Question: I am manually creating a set of QLabels that are being put into a QGridLayout, and should be distributed evenly. When I create a test form using the QT Designer and add a series of labels, and put them in a QGridLayout, the labels occupy the full size of their cells in the grid. When I do this manually in c++, the labels don't expand and say the minimum size for the text. I am able to get these labels to expand vertically, but not horizontally.
Here is how I'm creating the QGridLayout:
'''
m_layout = new QGridLayout;
m_layout->setHorizontalSpacing( 1 );
m_layout->setVerticalSpacing( 1 );
m_layout->setContentsMargins(0,0,0,0);
m_layout->setMargin(0);
m_layout->setSizeConstraint( QGridLayout::SetDefaultConstraint );
//m_layout->setSizeConstraint( QGridLayout::SetMaximumSize );
'''
When I change the size constraint, it does not affect the size of the labels at all, so then I assumed that the issue may lie on how I'm creating the labels, which happens like this:
'''
QLabel *label = new QLabel;
label->setAlignment( Qt::AlignCenter );
label->setFrameStyle( QFrame::Raised );
label->setMinimumSize( QSize(0,0) );
label->setMaximumSize( QSize(<PHONE>, <PHONE>) );
label->setSizePolicy( QSizePolicy::Preferred, QSizePolicy::Preferred );
'''
Right now, all the QLabels are the same size, but eventually they will have differing sizes, which is why I'm using a packed-bin algorithm. I designed the algorithm around classes like this:
'''
struct ButtonFittingNode
{
ButtonFittingNode( QRect rectangle, QGridLayout *layout )
: used( false )
, node( rectangle )
, down( NULL )
, right( NULL )
, m_layout( layout )
{ }
~ButtonFittingNode()
{
if ( down ) delete down;
if ( right ) delete right;
}
ButtonFittingNode *findNode( QLabel *btn )
{
int w = 1;
int h = 1;
if ( this->used )
{
ButtonFittingNode *bfn = NULL;
if ( this->right ) bfn = this->right->findNode( btn );
if ( this->down && !bfn ) bfn = this->down->findNode( btn );
return bfn;
}
else if ( ( w <= node.width() ) && ( h <= node.height() ) )
{
qDebug() << "Placing at " << node.x() << node.y();
m_layout->addWidget( btn, node.y(), node.x(), w, h, Qt::AlignJustify );
this->used = true;
this->splitNode( QSize( w, h ) );
return this;
}
return NULL;
}
void splitNode( QSize sz )
{
int w = 0, h = 0;
// Create a down node
w = this->node.width();
h = this->node.height() - sz.height();
if ( h > 0 )
{
QRect n( this->node.x(), this->node.y() + sz.height(), w, h );
this->down = new ButtonFittingNode( n, m_layout );
}
// Create a right node
w = this->node.size().width() - sz.width();
h = sz.height();
if ( w > 0 )
{
QRect n( this->node.x() + sz.width(), this->node.y(), w, h );
this->right = new ButtonFittingNode( n, m_layout );
}
}
bool used;
QRect node;
ButtonFittingNode *down;
ButtonFittingNode *right;
private:
QGridLayout *m_layout;
};
'''
Using a 3x2 grid, I get the following output:

Sorry, I had to blur the text, since this is a work related project, but grey is background, white is the label's background. As you can see, they are tall, but skinny. I want these labels to be tall and fat. Am I setting some of the attributes wrong?
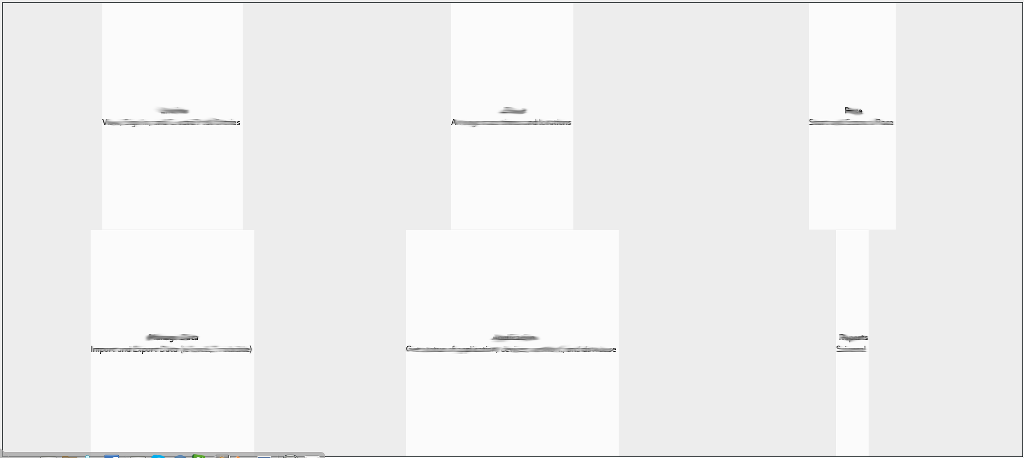
Answer: This is all simple. The size constraint of the layout has got to do with what you're seeing. You're also including a bunch of useless boilerplate code. Get rid of explicit setting of minimum and maximum sizes unless you have some non-default sizes in mind. This is completely useless:
'''
label->setMinimumSize( QSize(0,0) );
label->setMaximumSize( QSize(<PHONE>, <PHONE>) );
'''
You need to set the label's 'sizePolicy' to 'Expanding' in the horizontal direction. That's all there's to it:
'''
label->setSizePolicy( QSizePolicy::Expanding, QSizePolicy::Preferred );
'''
I see what you want from your bin packing system, but it won't work very well as-is, since the column/row sizes in the grid will vary as the grid gets resized. Your packer will choose some column/row spans based on row/column sizes. Upon resizing, the packer's decisions won't be adequate anymore.
What you really want is a custom layout that does all the packing on the fly. <URL>